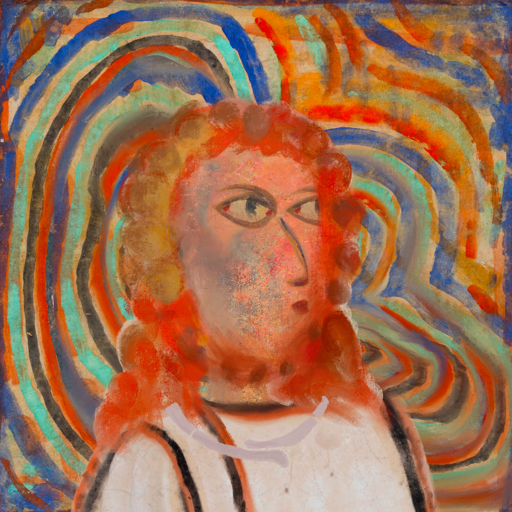
Background: Sisters, Head And Neck Side: Irani, Face Side: GypsyMother, Bust: Roy_Bahadur, Hair Side: Rupkatha, Head Accessory: Blank, Second Necklace: Blank, Necklace: Hypocrite_2, Baby: Blank